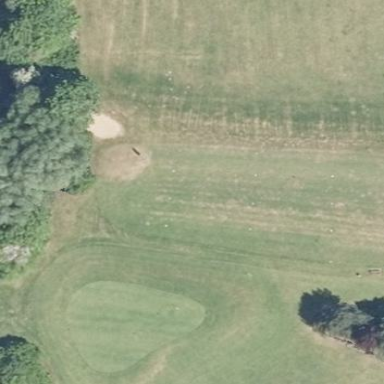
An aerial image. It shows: Golf tee.